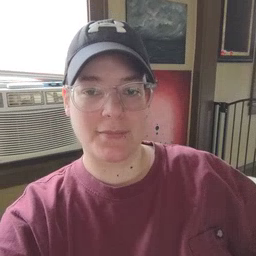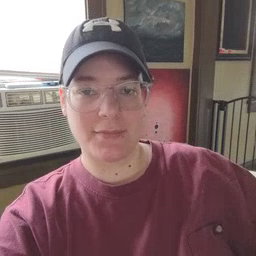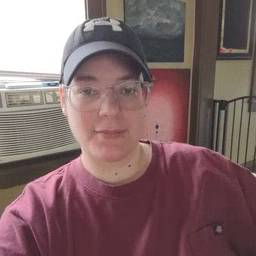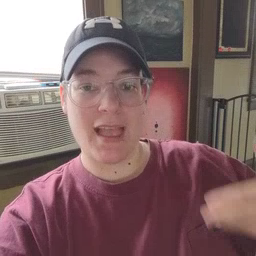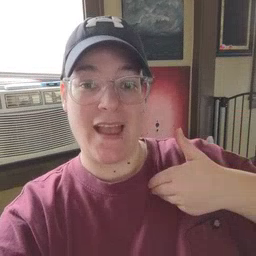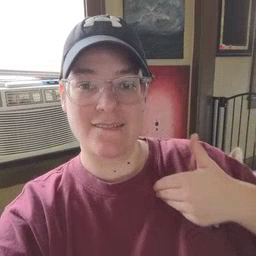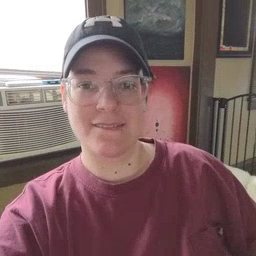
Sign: have